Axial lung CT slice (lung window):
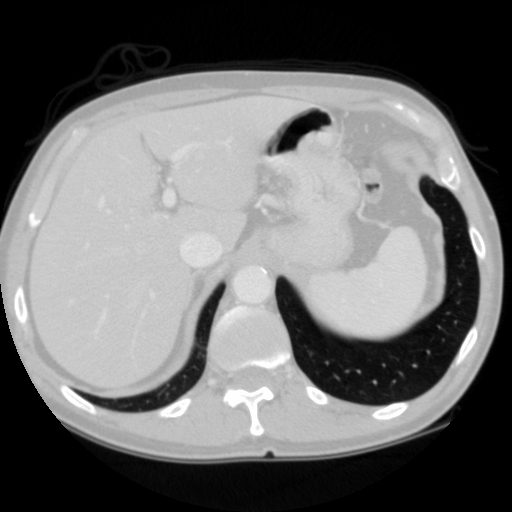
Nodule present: no